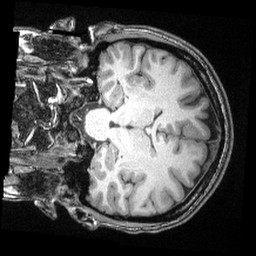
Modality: T1w
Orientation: coronal
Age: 24
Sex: female
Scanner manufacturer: siemens
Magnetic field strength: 3 T
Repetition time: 2.4 s
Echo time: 0.00374 s